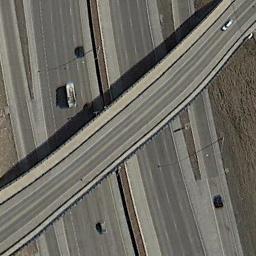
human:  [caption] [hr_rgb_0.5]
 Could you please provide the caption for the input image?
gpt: Several cars are on the road under the overpass .

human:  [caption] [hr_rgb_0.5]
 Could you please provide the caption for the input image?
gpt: The cross-line overpass is over the roads and some cars are driving on the roads .

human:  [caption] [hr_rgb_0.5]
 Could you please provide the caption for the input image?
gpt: The overpass is next to the bare land with some cars .

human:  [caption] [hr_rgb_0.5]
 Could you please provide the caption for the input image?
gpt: There are two overpasses and three lakes in this area .

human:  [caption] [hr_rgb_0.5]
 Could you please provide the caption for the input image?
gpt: There are brown lawns around the overpass .